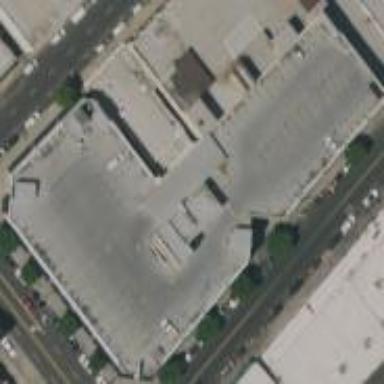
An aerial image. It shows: Retail building with parking area surfaced for cars.